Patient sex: M
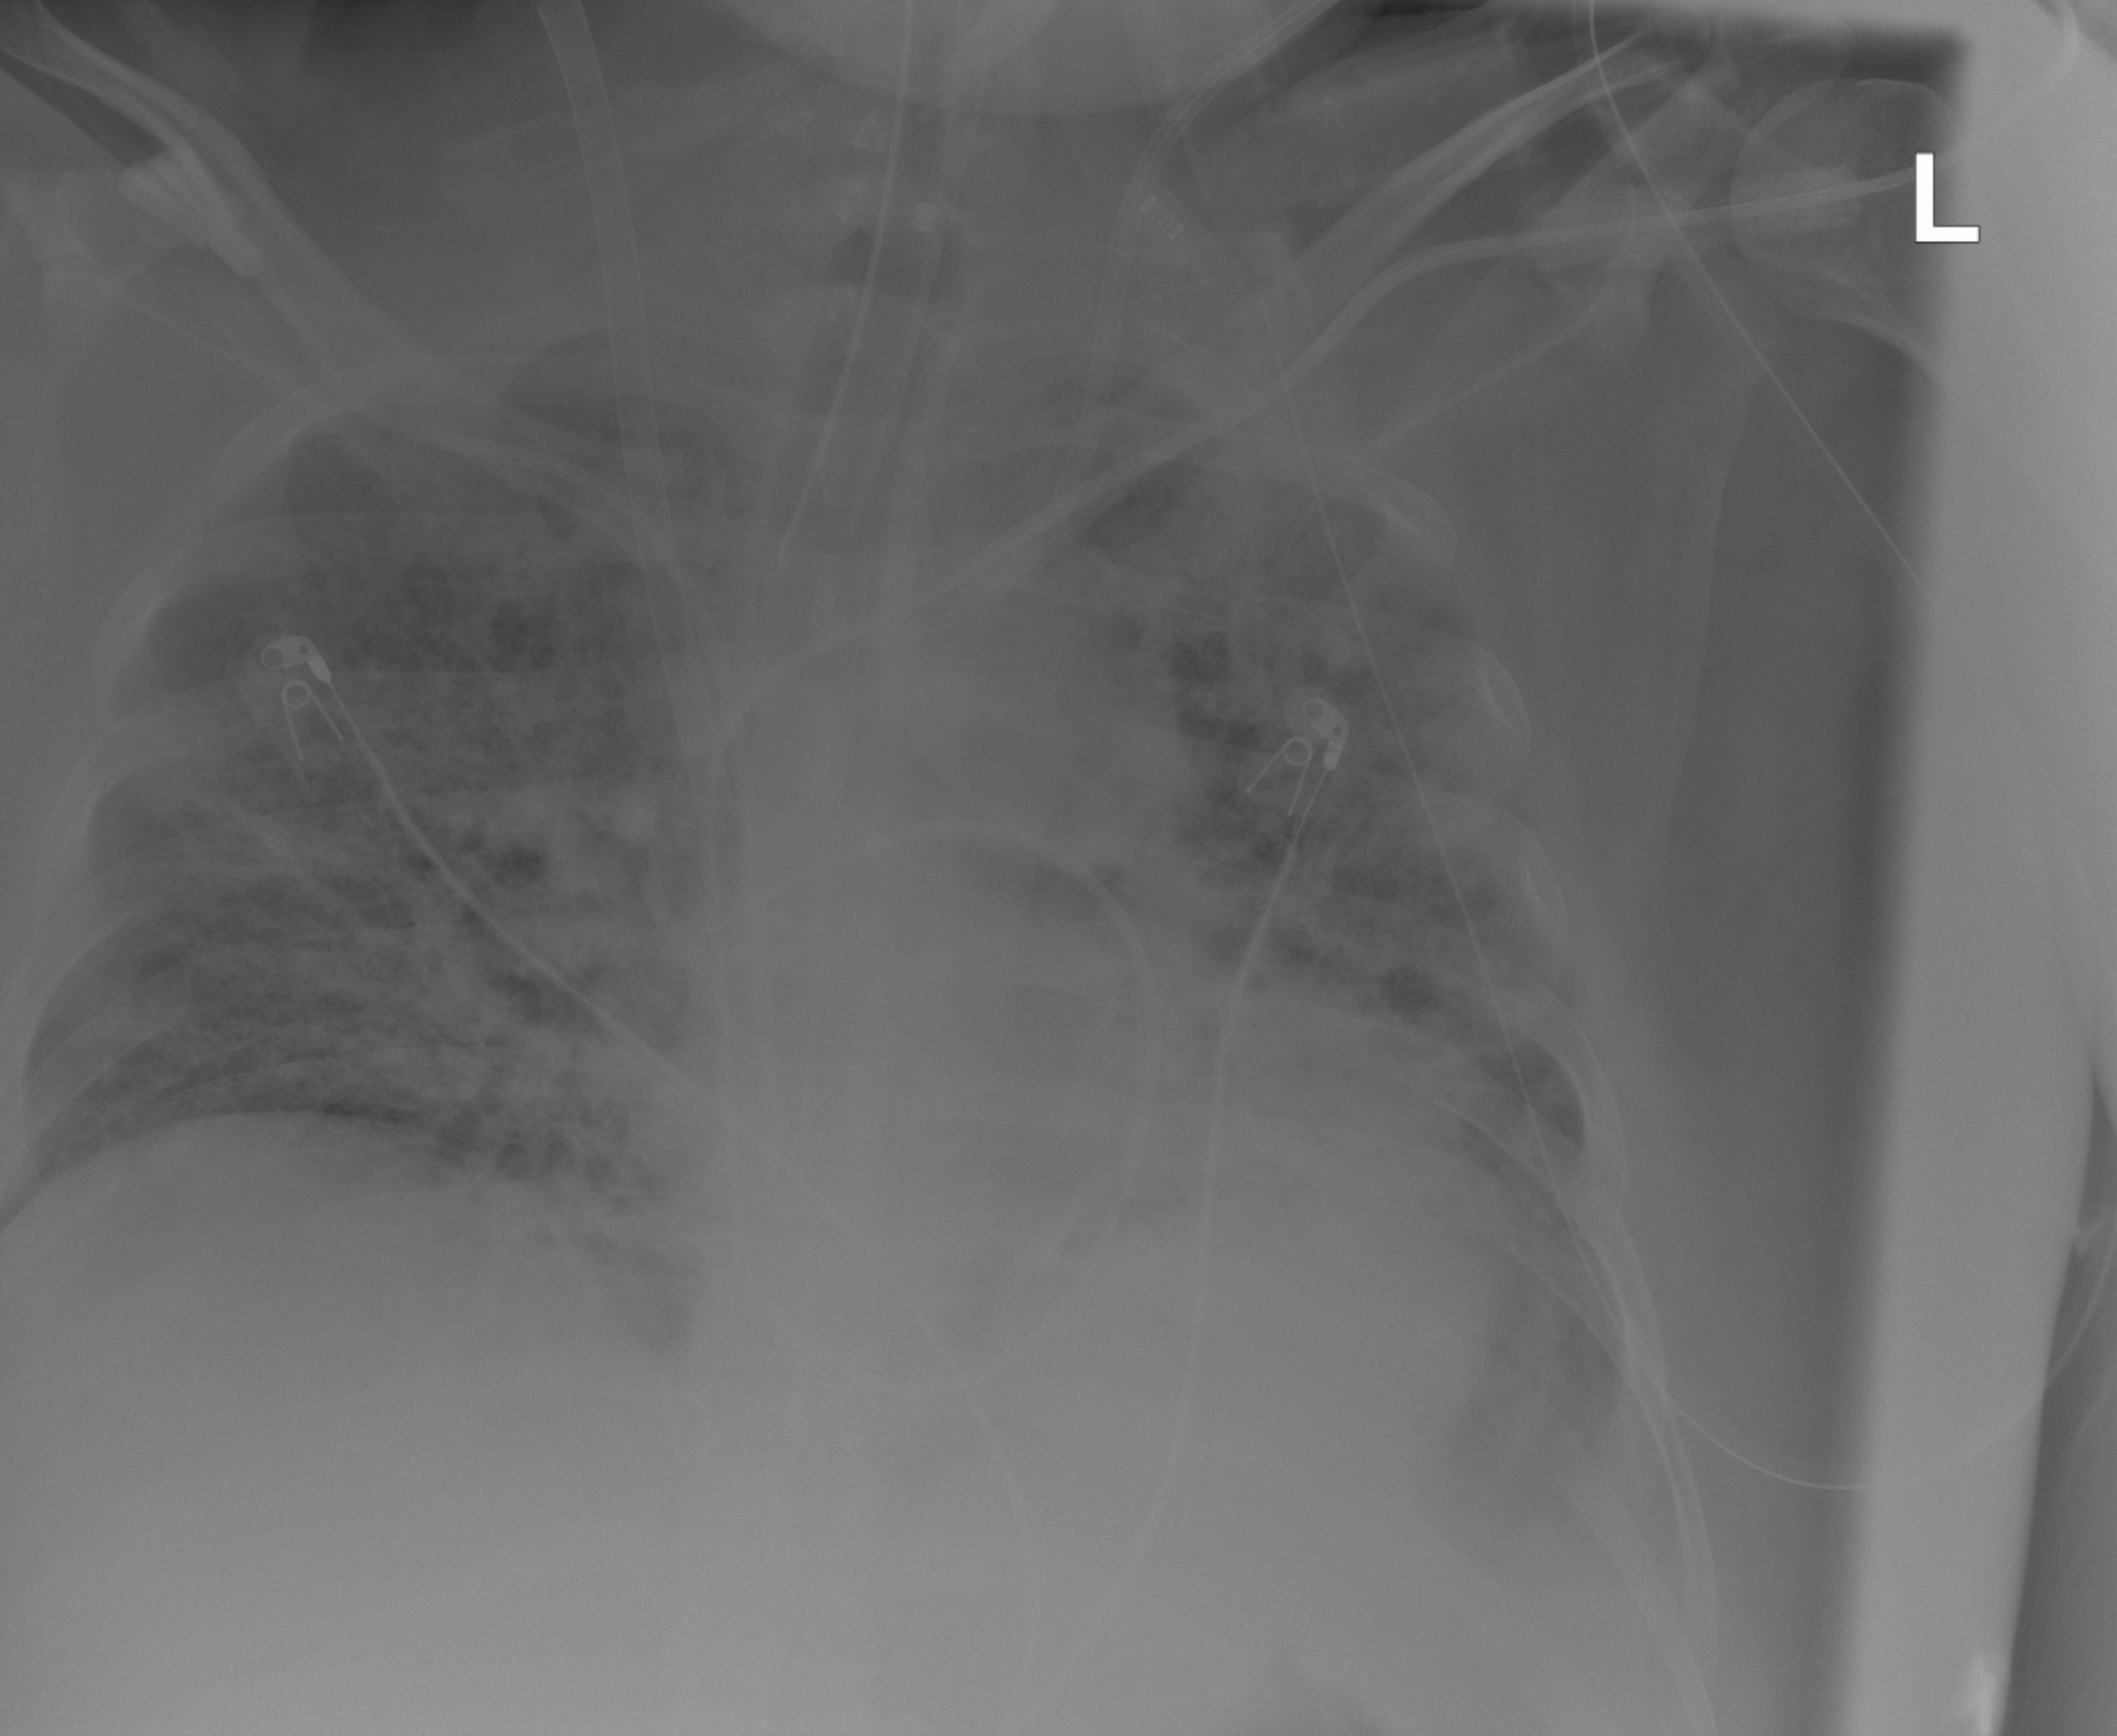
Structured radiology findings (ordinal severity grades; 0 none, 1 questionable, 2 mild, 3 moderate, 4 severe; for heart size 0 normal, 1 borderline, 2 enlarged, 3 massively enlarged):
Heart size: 1
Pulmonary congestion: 0
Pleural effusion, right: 0
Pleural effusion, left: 2
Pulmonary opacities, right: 3
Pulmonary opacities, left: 3
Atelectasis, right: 3
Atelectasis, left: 4